Field crop: maize
Growth stage: 2
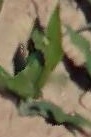
Species: maize